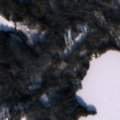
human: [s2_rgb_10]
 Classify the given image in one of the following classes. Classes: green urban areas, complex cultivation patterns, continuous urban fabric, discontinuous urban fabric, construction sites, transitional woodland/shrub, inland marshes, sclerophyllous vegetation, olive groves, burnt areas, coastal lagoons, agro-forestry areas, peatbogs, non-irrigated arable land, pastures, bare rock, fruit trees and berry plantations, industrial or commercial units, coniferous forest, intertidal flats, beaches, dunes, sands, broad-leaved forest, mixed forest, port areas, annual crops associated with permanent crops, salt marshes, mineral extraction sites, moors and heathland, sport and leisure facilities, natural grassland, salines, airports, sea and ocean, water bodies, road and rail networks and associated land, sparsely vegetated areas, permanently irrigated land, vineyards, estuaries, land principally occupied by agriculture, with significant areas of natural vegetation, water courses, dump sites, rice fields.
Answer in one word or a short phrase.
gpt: non-irrigated arable land, coniferous forest, water bodies